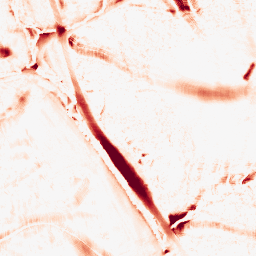
Category: morphological
Decomposition family: morphological_ellipse
Decomposition parameters: operation: opening
width: 30
height: 30
Upsampling method: quadratic
Upsampling parameters: scale: 8
Upsampling scale: 8